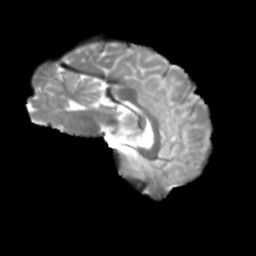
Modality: T2w
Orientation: sagittal
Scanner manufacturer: siemens
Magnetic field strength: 3 T
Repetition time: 4 s
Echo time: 0.0594 s